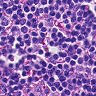
Metastatic tissue present: no